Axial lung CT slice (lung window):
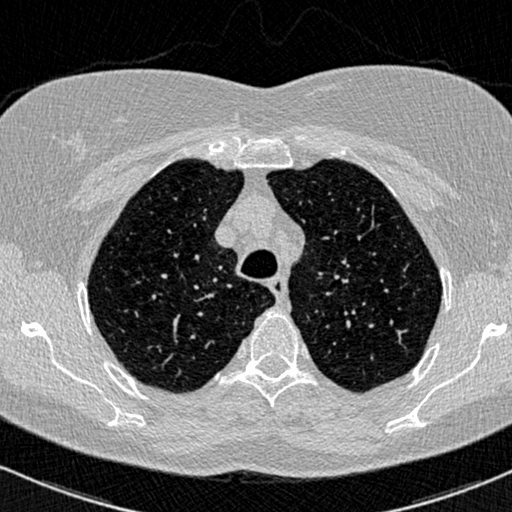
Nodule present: no